八年级 · 组合几何学
, $D 、 E$ 是 $\triangle A B C$ 的 $B C$ 边上的两点, $D M, E N$ 分别垂直平分 $A B 、 A C$,

垂足分别为点 $M 、 N$. 若 $\angle D A E=24^{\circ}$, 则 $\angle B A C$ 的度数为

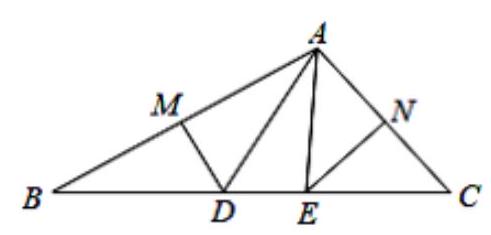
答案: 02^{\circ}$